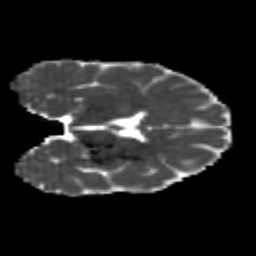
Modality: MD
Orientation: coronal
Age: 26
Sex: female
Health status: healthy
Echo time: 0.074 s